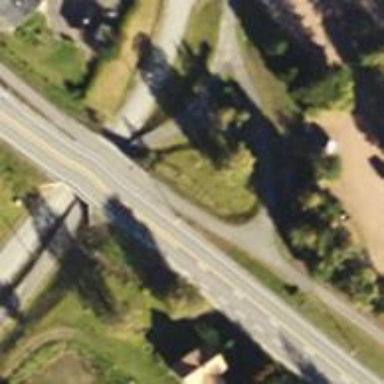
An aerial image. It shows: Asphalt road classified as trunk highway.